Question: ## Scenario
I use the '<button>' element which appeares just as plain text with an "+" on right end.
On click a div element expands and reveals some information. I think the button element is semanticaley correct to represent such a ... button ... trigger.
## Problem
So I have mixed some buttons and h2 elements and I have got a visual problem. After resetting all I expect that every element I introduce to the document looks plain and unstyled.
But the button element does not look that plain. It has an text, slightly, text indention.
## Example

First, three elements are '<h2><button>text node</button></h2>' and the two from above are just '<h2>text node</h2>'
## CSS
'''
* {
/*Reset's every elements apperance*/
background: none repeat scroll 0 0 transparent;
border: medium none;
border-spacing: 0;
color: #26589F;
font-family: 'PT Sans Narrow',sans-serif;
font-size: 16px;
font-weight: normal;
line-height: 1.42rem;
list-style: none outside none;
margin: 0;
padding: 0;
text-align: left;
text-decoration: none;
text-indent: 0;
}
'''
## Other element's CSS
The other elements use background-image, text-transform:uppercase and that's it. In Firebug there are paddings,margins,text-indents or other "soft" or "hard" properties which could mess things up. I played around with display settings but it does not "fix" anything or make it worse.
## Question
Can anybody explain why, even after resetting the default styles, there is this visual failure on the '<button>' element?
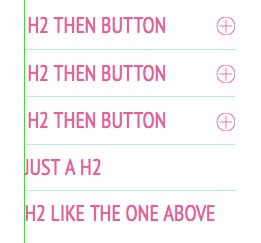
Answer: '''
button::-moz-focus-inner,
input::-moz-focus-inner {
border: 0;
padding: 0;
}
'''
add this one also in css it will solve your problem.